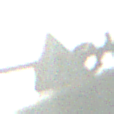
Verkehrszeichen: FussgaengerRechts
Umgebung: Outdoor, Suburban
Tageszeit: MorningAfternoon
Wetter: PartlyCloudy
Licht: Natural
Jahreszeit: NotSpecified
Kontrast: HighContrast